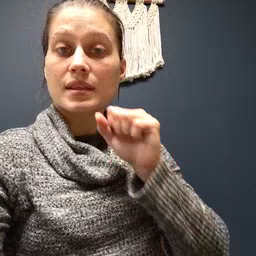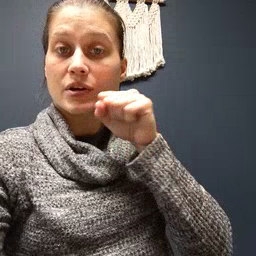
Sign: carrot